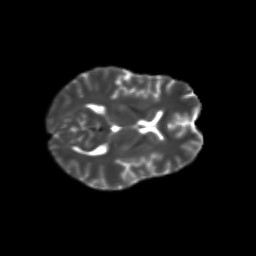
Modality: T2w
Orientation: axial
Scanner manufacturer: siemens
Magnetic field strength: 3 T
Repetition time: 9.2 s
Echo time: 0.084 s